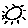
Label: sun